Interaction volume radius: 5 \u00c5
Interaction volume height: 15 \u00c5
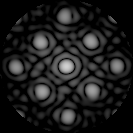
Disorder parameter: 0.1547